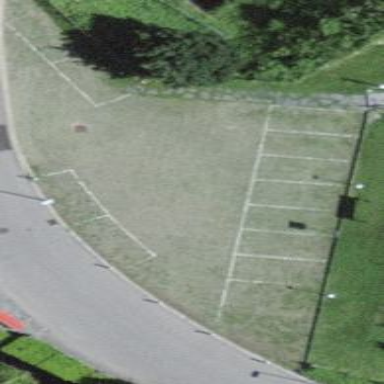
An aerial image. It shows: Parking area with grass paver surface.